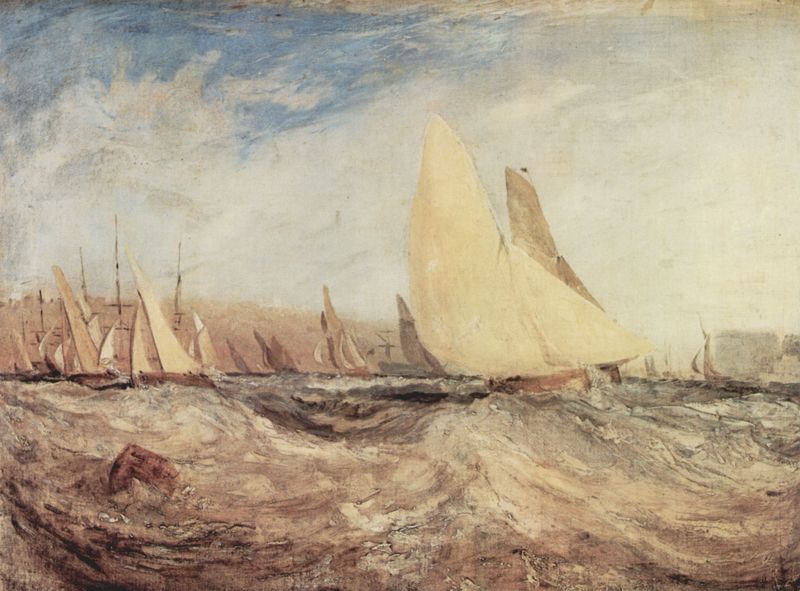
Titel: Schloß East Cowes, der Wohnsitz von J. Nash, Die Regatte segelt luvwärts
Künstler: William Turner
Standort: London
Institution: Tate Gallery
Schlagwörter: blau, dunkel, felsen, gemälde, himmel, kampf, meer, wasser, weiß, wolken, aquarell, gelb, landschaft, menschen, ocker, see, ufer, braun, grau, hell, holz, licht, pastell, ölbild, rot, wolke, malerei, stein, bild, öl, ebene, horizont, weite, wind, gewässer, boot, boote, bewegt, gischt, küste, schiff, schiffe, segel, segelboot, segelschiffe, welle, wellen, fahnen, mast, segelschiff, fels, farbe, hafen, masten, schaum, aufgewühlt, flut, krieg, seemänner, seenot, seestück, sturm, stürmisch, tosend, treibgut, turner, wetter, wild, woge, wogen, woken, segelboote, ozean, segeln, nd, rennen, kiste, pinsel, regatta, auslaufen, flotte, maste, kentern, fische, regatte, regatter, festland, boje, segelregatta, mee, wettrennen, aufgepeitscht, william turner, schif, blähen, segelbote, chiff, hohe see, fock, booge, meergang, strümisch, weiße sgel, masspitzen, teibgut, gitscht, hohe wellen, laketagen, selgen